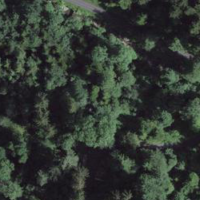
EUNIS habitat code: 44
Species observed at this site:
Rupicapra rupicapra